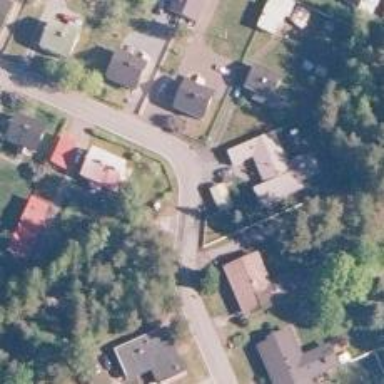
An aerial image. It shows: Residential road.